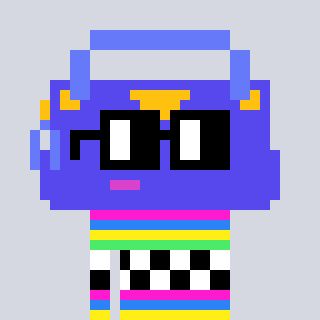
a pixel art character with square black glasses, a bag-shaped head and a orange-colored body on a cool background